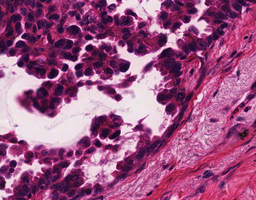
Tumor epithelial tissue: yes
Tumor-associated stroma tissue: yes
Normal tissue: no